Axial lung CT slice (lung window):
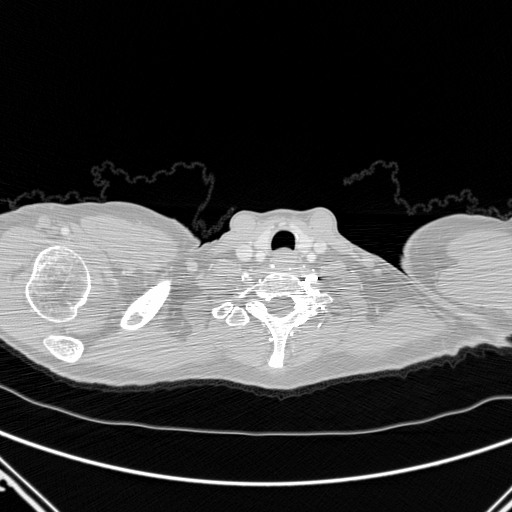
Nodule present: no